Question: I've become accustomed to the WPF designer, I'm wondering if it's possible to align a form in the center of the designer, rather than top-left.

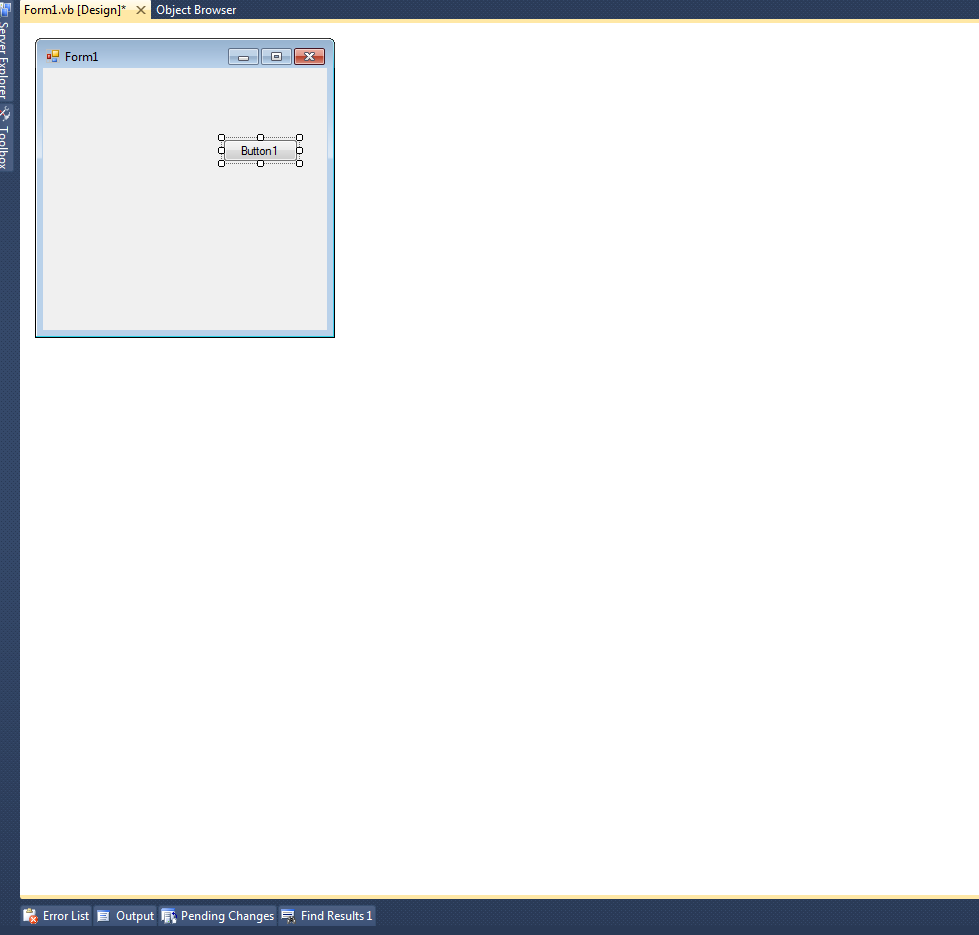
Answer: The answer is no. The designer in VS 2010 does not allow the user to situate the form in any other configuration.